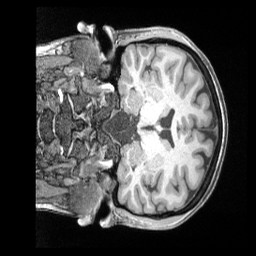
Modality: T1w
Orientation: coronal
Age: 34
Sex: female
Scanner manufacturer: siemens
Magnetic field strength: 3 T
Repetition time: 2 s
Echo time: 0.00211 s